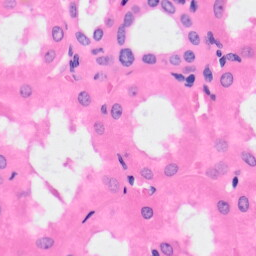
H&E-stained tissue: Kidney